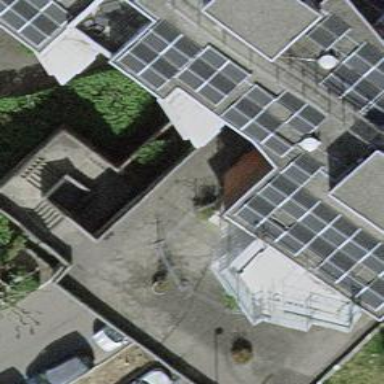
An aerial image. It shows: View of roof of building.